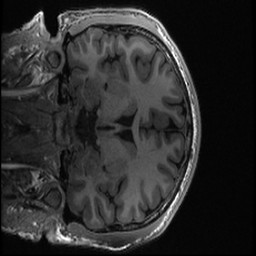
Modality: T1w
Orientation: coronal
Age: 24
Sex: male